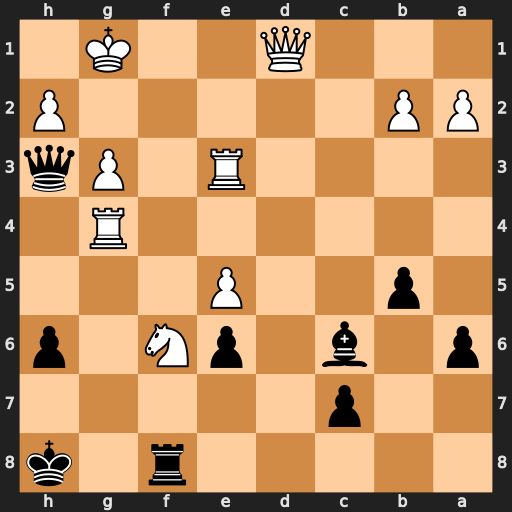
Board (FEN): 5r1k/2p5/p1b1pN1p/1p2P3/6R1/4R1Pq/PP5P/3Q2K1
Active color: b
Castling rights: -
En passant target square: -
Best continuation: Qg2#